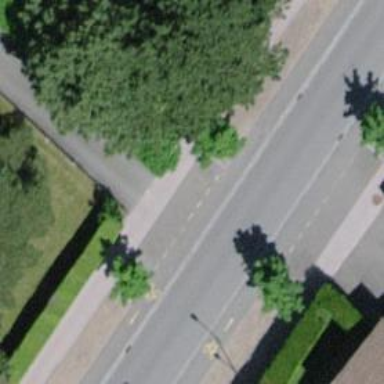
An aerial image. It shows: Broadleaved tree with lush foliage.